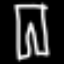
Label: pants